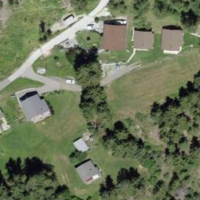
EUNIS habitat code: 43
Species observed at this site:
Juniperus communis